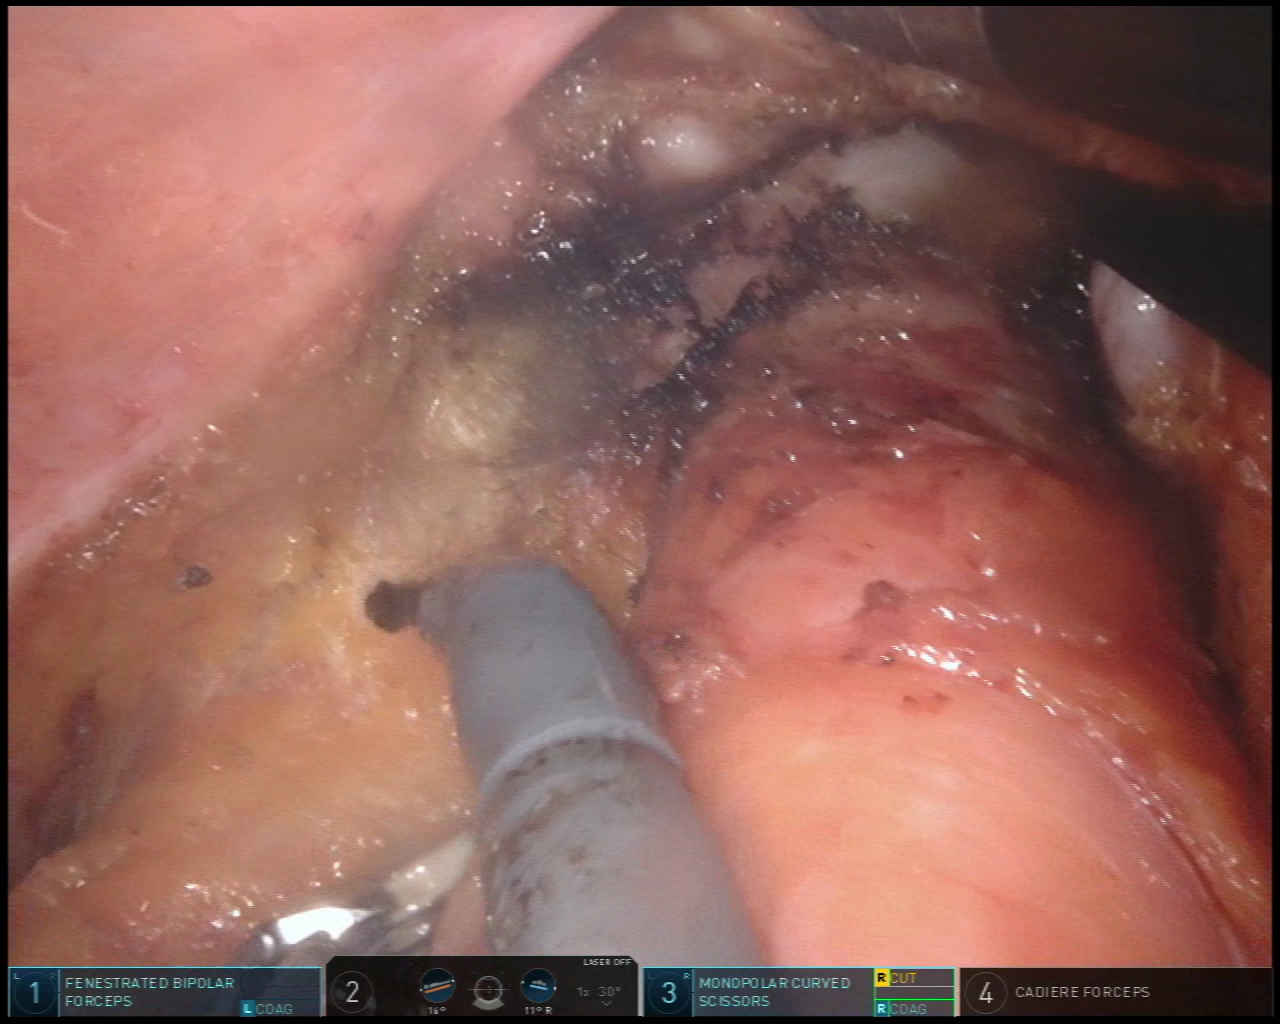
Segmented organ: vesicular_glands
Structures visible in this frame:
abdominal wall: no
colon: no
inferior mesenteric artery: no
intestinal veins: no
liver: no
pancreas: no
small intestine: no
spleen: no
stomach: no
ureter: no
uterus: no
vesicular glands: yes